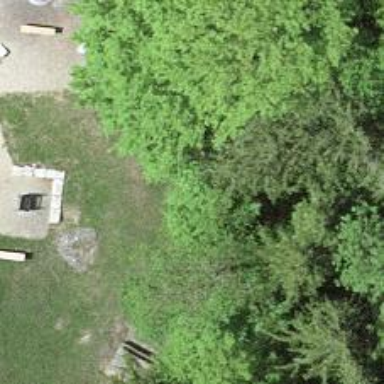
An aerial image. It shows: Picnic table located in leisure land area.